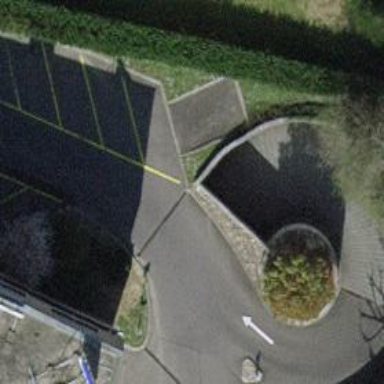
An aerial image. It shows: Parking entrance.